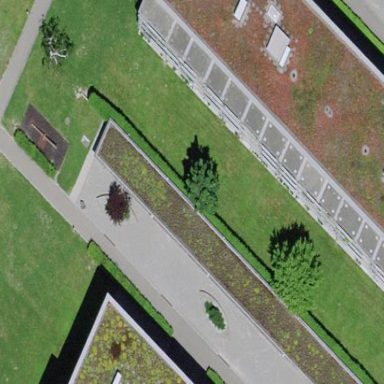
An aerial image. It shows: Flat roof building used as bicycle parking facility.